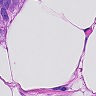
Metastatic tissue present: yes